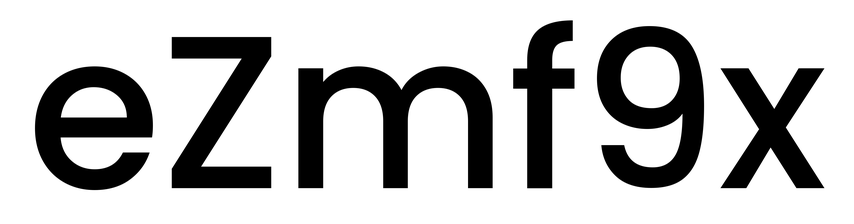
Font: Poppins-Medium